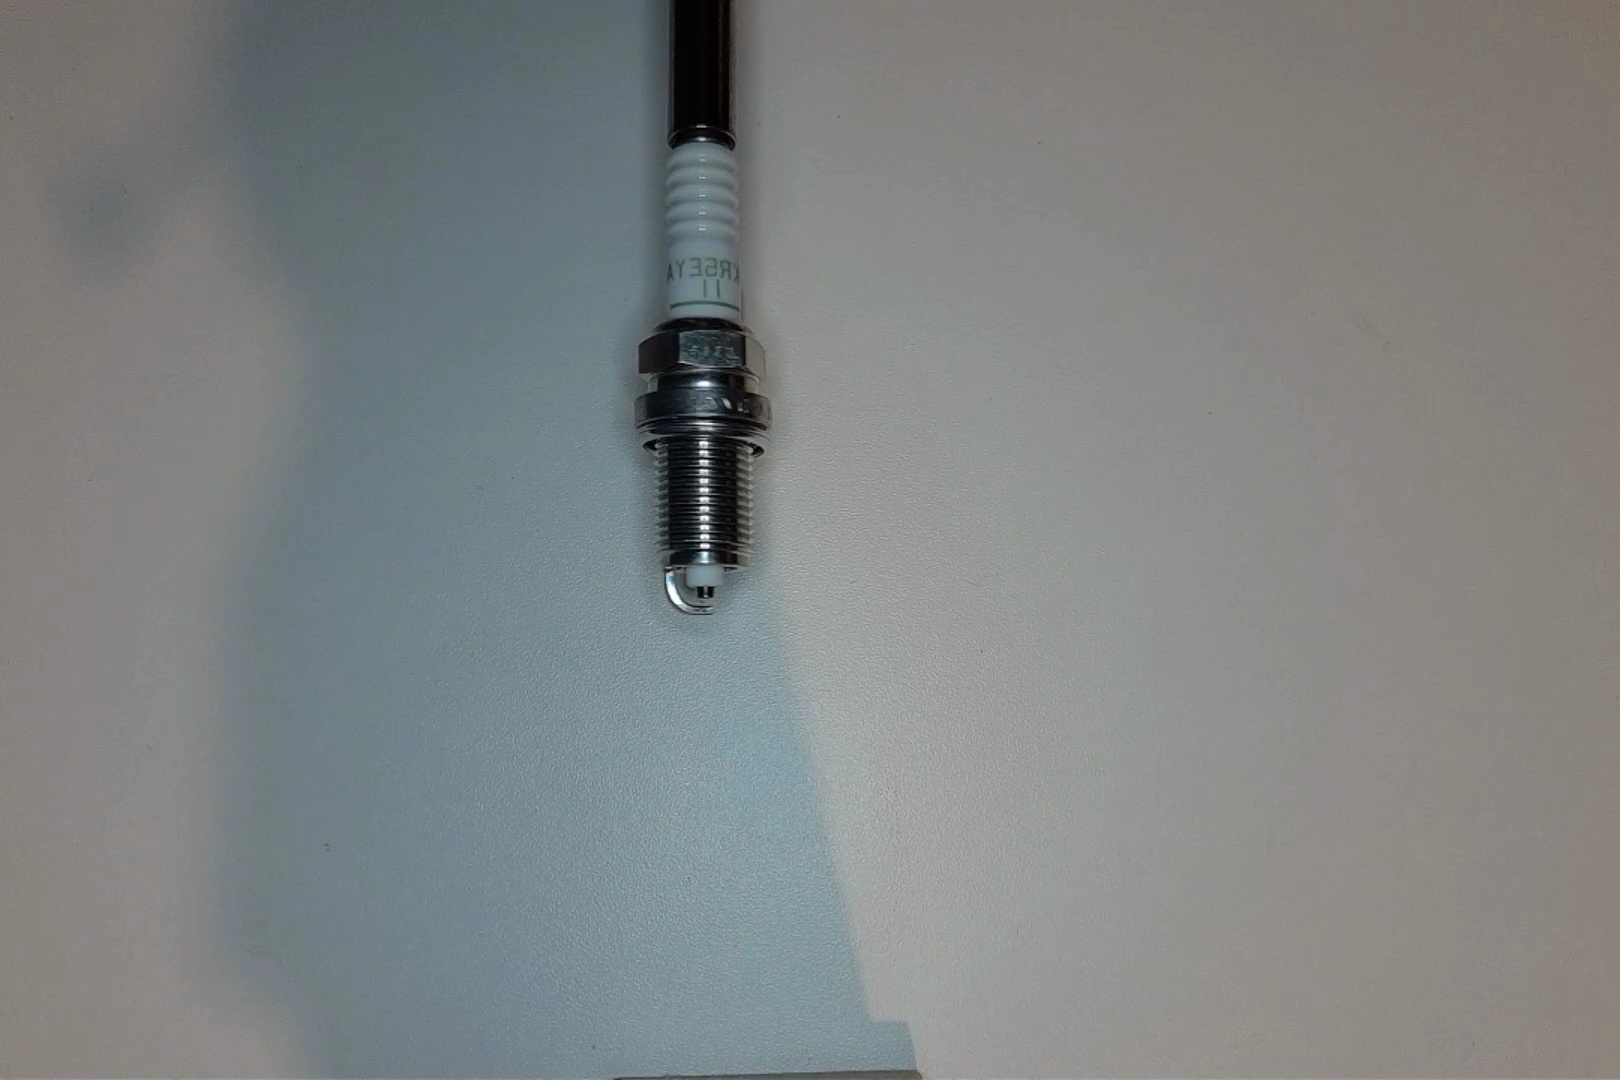
Label: normal